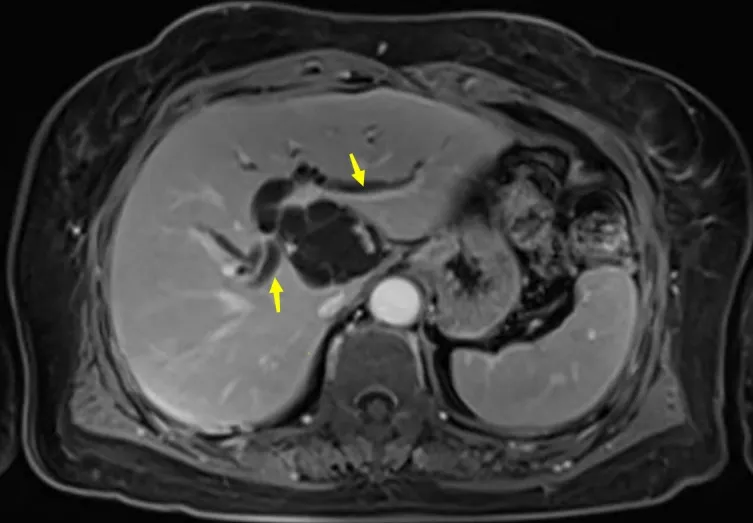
Abdominal magnetic resonance imaging (MRI) of the patient. Arrows show the dilated left and right bile ducts.
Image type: radiology (mri)